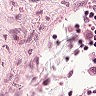
Metastatic tissue present: no